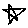
Label: star